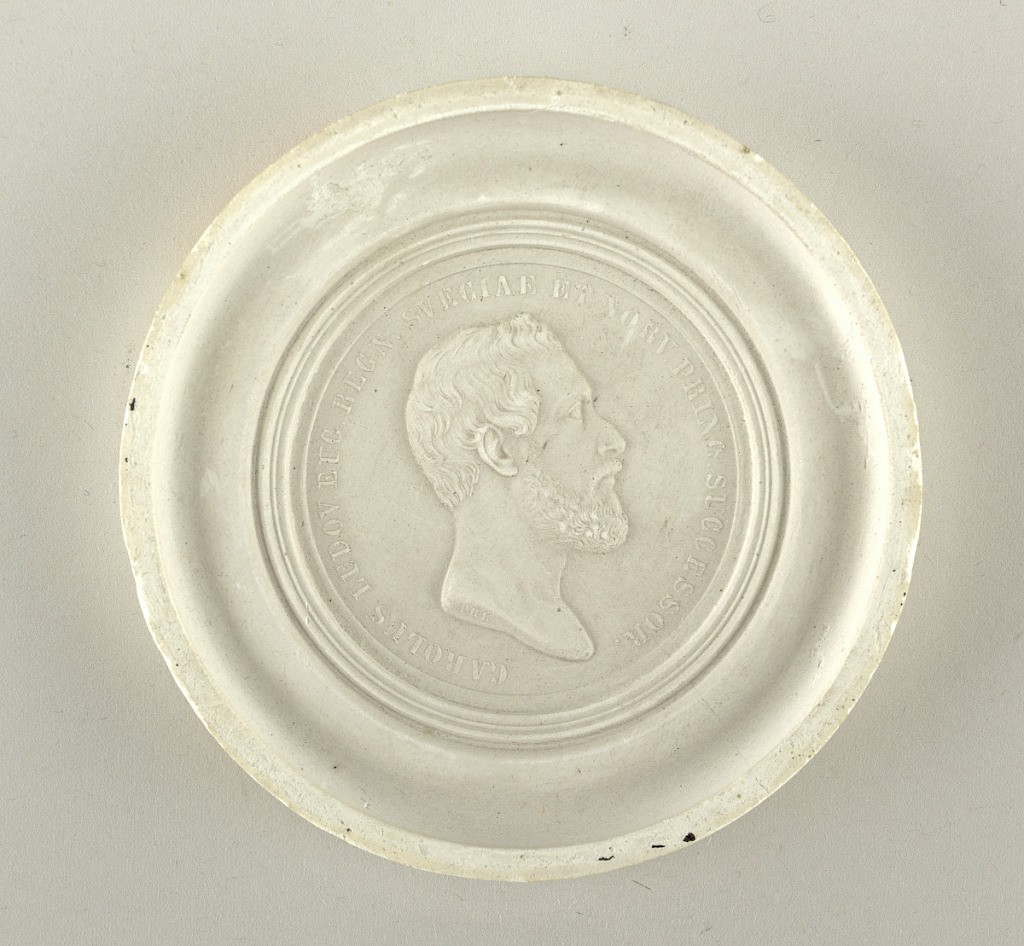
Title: Medallion
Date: mid-19th century
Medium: plaster
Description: profile of man w/ goatee